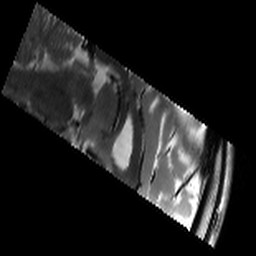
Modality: T2w
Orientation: sagittal
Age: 21
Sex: male
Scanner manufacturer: siemens
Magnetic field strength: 3 T
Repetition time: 8.02 s
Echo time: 0.08 s